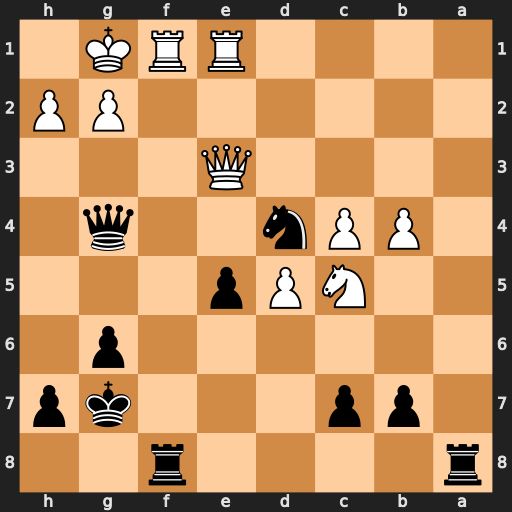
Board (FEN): r4r2/1pp3kp/6p1/2NPp3/1PPn2q1/4Q3/6PP/4RRK1
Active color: b
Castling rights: -
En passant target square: -
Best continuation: Ra2 Qxe5+ Kh6